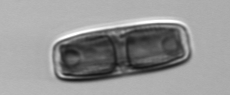
Label: Ephemera